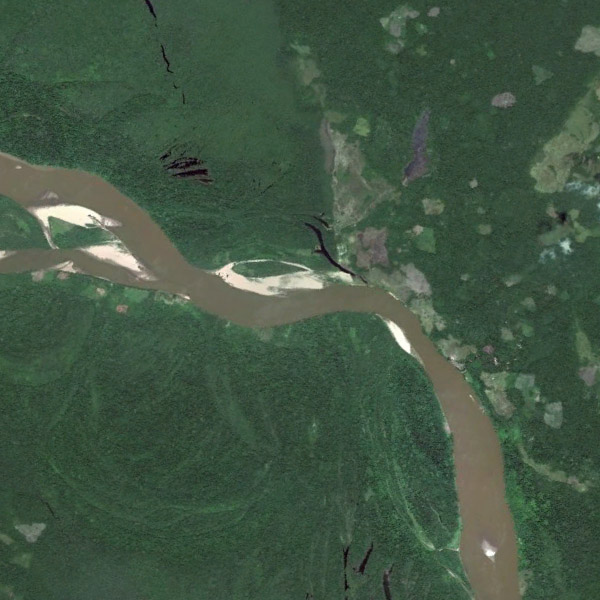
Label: River